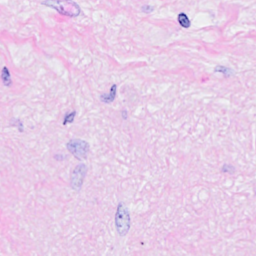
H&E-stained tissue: Breast